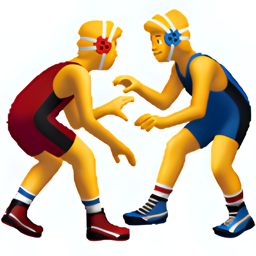
Name: men wrestling
Emoji: 🤼‍♂️
Group: People & Body
Sub-group: person-sport